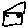
Label: house